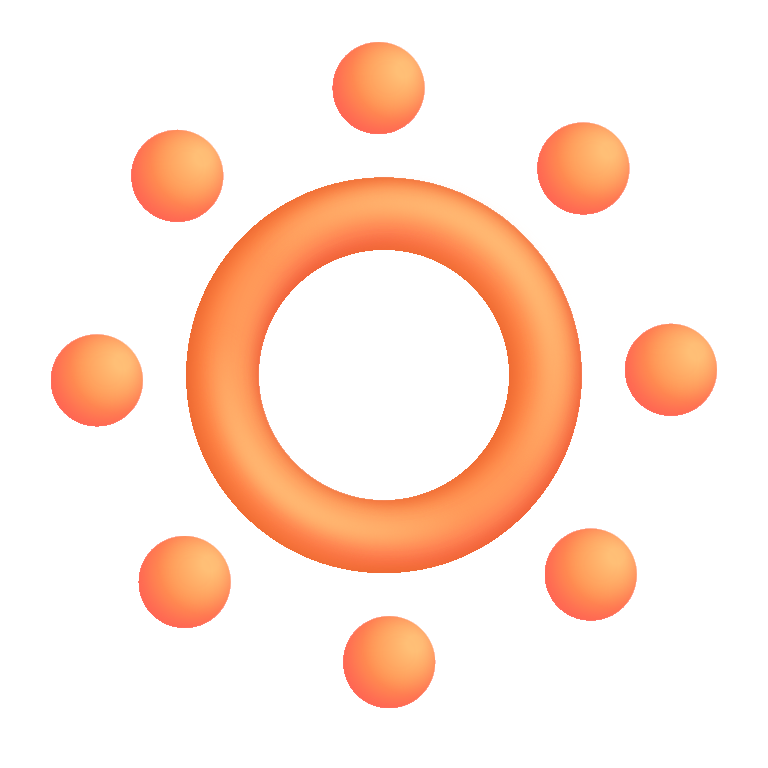
dim button color